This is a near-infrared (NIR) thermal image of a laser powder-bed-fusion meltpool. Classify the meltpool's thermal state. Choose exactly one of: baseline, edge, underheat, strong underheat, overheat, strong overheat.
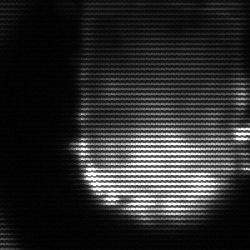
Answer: baseline